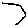
Label: hexagon